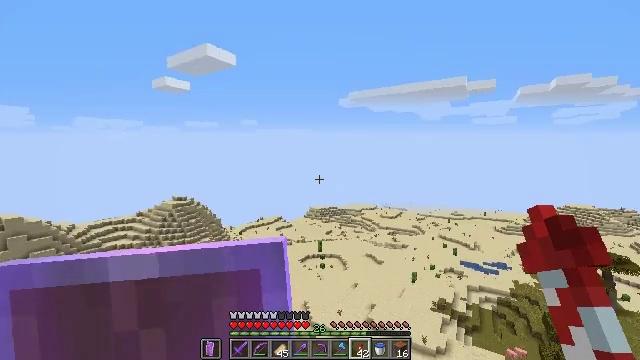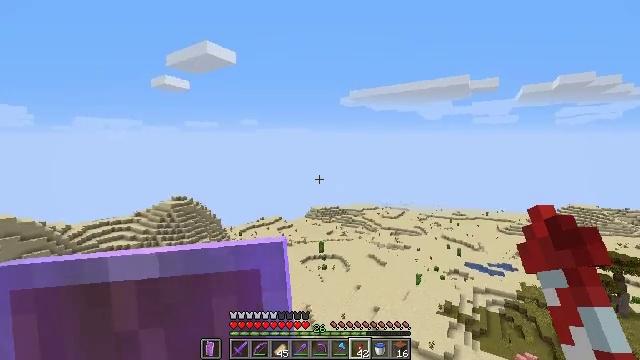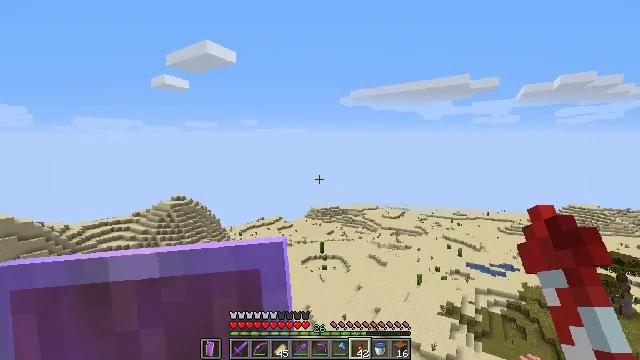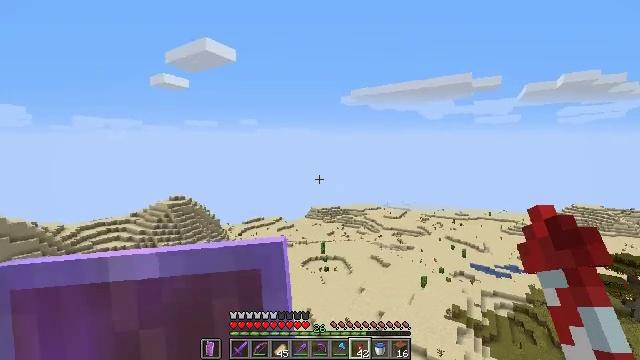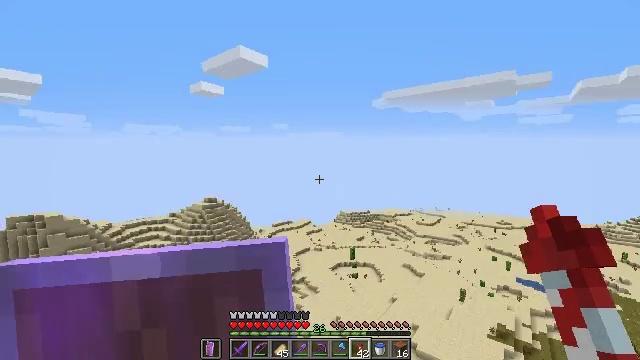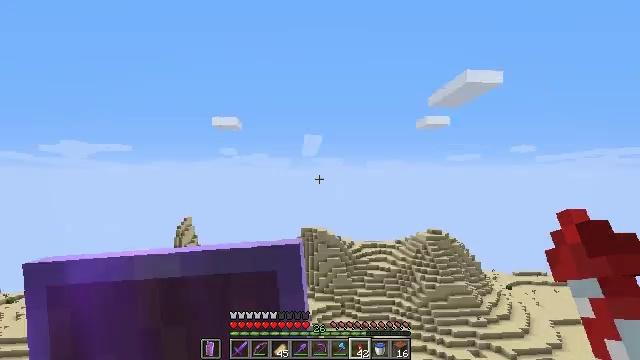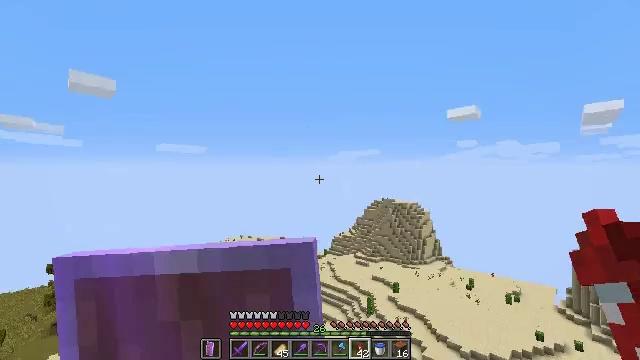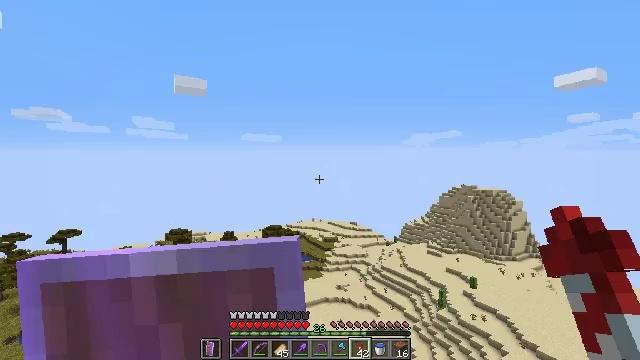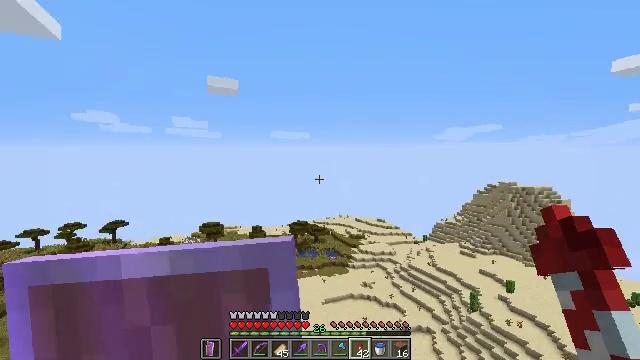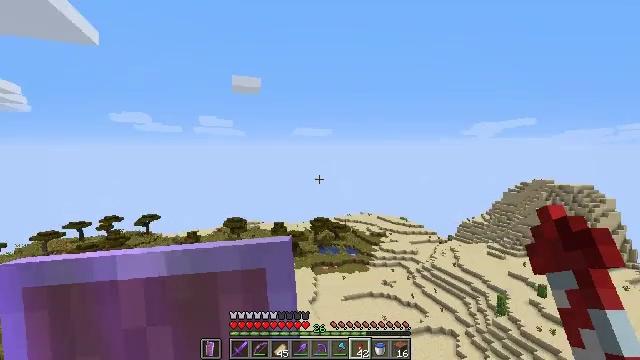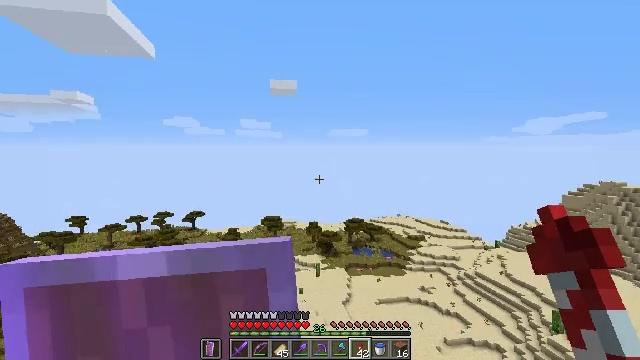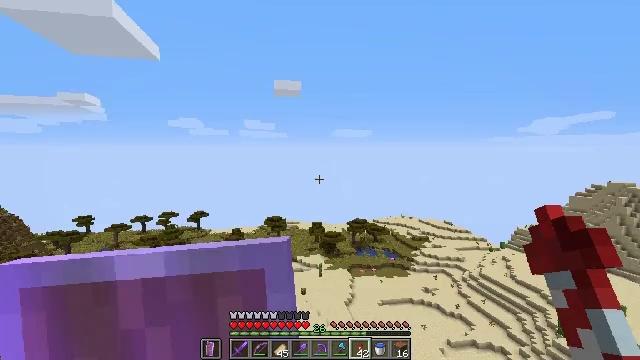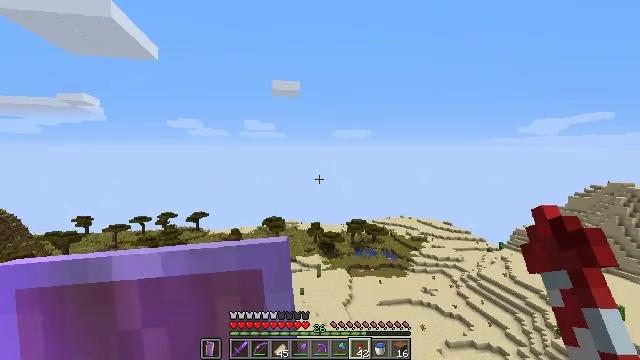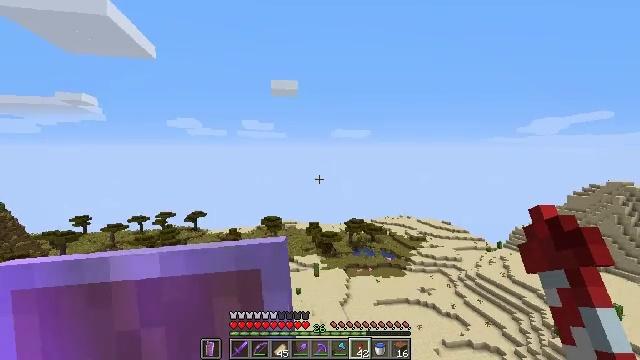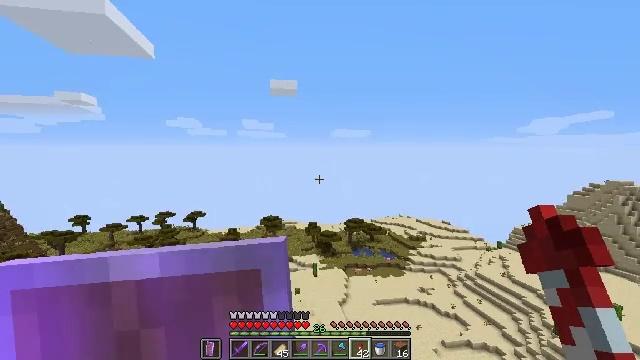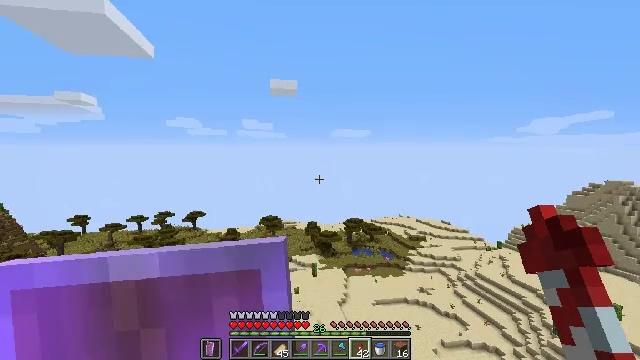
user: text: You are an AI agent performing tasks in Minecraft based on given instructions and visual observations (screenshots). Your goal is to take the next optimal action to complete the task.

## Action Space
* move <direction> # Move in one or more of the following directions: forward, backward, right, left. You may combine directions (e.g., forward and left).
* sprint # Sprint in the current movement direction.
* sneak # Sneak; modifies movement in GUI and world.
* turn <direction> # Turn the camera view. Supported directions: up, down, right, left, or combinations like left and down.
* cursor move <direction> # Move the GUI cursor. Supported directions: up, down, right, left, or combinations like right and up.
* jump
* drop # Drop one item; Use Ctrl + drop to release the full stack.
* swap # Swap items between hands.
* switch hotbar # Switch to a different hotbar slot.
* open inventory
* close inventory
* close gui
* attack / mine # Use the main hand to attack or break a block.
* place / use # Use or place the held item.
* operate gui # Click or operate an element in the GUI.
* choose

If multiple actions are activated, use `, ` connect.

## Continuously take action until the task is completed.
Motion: motion action
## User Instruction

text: drop acacia leaves
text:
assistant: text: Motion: no_op
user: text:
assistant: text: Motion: no_op
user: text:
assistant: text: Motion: no_op
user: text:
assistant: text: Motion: turn left
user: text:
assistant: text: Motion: turn left and up
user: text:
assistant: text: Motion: turn left
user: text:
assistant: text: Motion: turn left and down
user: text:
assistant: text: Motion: turn left
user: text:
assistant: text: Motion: turn left
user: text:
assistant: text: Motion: turn left
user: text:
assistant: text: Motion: no_op
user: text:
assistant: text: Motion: no_op
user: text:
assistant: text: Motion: no_op
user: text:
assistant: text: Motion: no_op
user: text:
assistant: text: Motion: no_op
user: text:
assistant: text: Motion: no_op
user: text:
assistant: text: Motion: no_op
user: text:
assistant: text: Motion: turn right and up
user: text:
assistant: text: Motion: turn right and up
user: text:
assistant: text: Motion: turn right and up
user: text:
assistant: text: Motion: turn right and up
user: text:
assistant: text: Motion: turn right
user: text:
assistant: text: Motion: no_op
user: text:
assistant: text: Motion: no_op
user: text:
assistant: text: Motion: no_op
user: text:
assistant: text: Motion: no_op
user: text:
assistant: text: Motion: no_op
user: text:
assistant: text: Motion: no_op
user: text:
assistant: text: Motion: no_op
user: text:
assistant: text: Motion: no_op